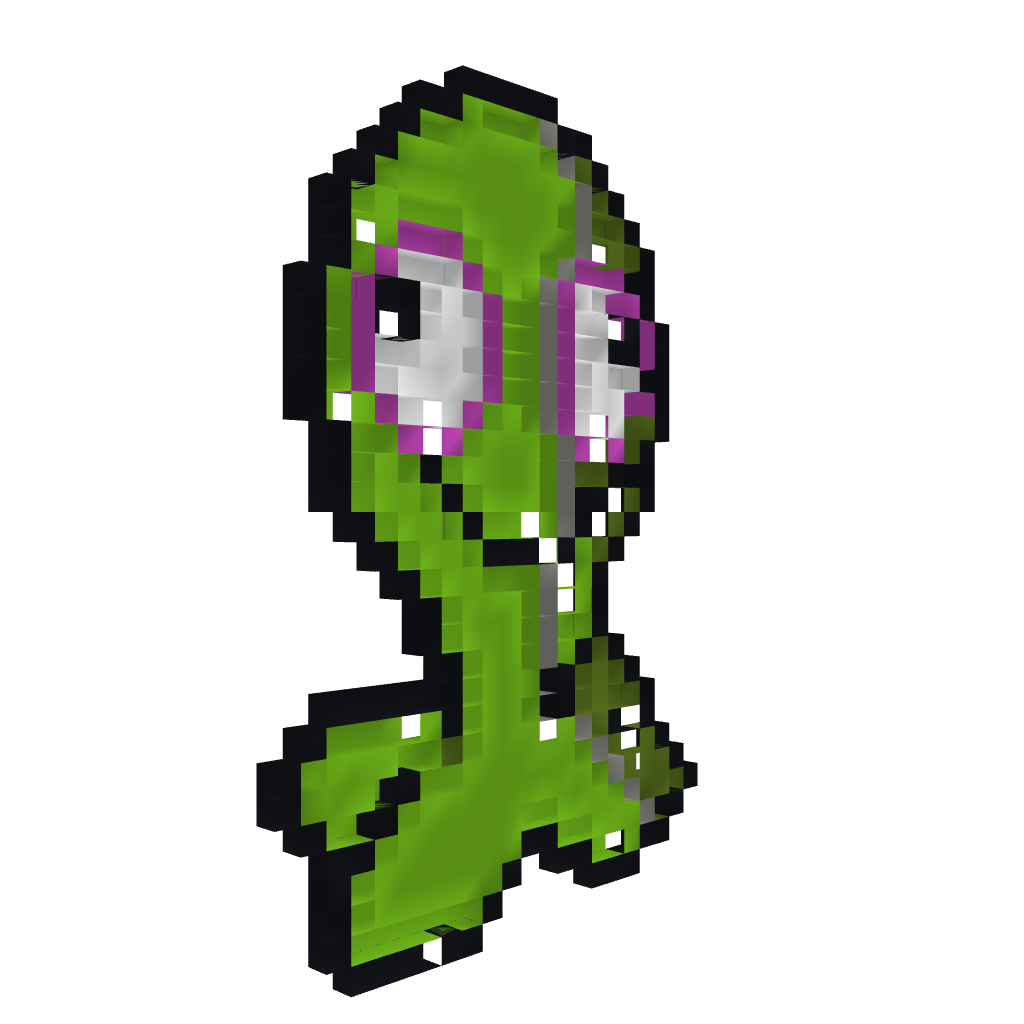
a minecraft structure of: ChuChu